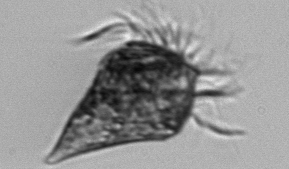
Label: Strombidium_wulffi